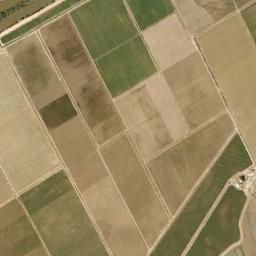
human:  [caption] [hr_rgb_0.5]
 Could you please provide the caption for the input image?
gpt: There are some light green and bare rectangular farmland .

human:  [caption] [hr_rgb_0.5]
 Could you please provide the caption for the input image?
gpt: Some rectangular farmlands of different colors and sizes are arranged in neat rows .

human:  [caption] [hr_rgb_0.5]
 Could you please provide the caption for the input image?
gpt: There are rectangular farmlands of varying sizes .

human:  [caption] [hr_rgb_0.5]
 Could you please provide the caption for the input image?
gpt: Many neatly arranged green and tan mixed rectangular farmlands of different sizes .

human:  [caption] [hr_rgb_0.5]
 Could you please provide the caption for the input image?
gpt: There are some yellow rectangular farmlands and green ones .